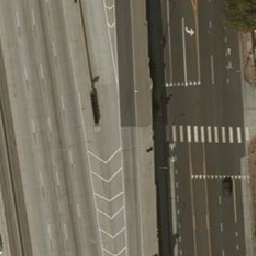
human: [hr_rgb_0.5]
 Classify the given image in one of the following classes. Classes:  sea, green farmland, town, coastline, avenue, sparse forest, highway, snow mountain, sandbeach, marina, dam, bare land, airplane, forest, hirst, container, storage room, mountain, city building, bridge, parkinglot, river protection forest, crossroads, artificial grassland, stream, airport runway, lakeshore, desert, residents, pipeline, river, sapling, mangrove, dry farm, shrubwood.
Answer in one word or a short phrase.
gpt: highway